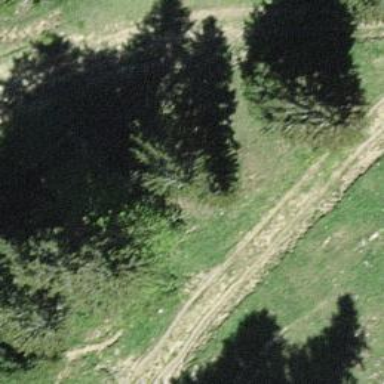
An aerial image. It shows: Needle-leaved tree in nature.